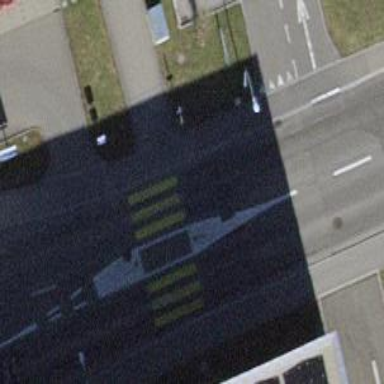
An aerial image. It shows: Marked crossing with pedestrian island.